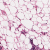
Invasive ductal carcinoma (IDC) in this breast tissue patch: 0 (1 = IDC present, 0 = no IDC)